Field crop: maize
Growth stage: 2
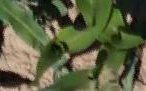
Species: maize